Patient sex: M
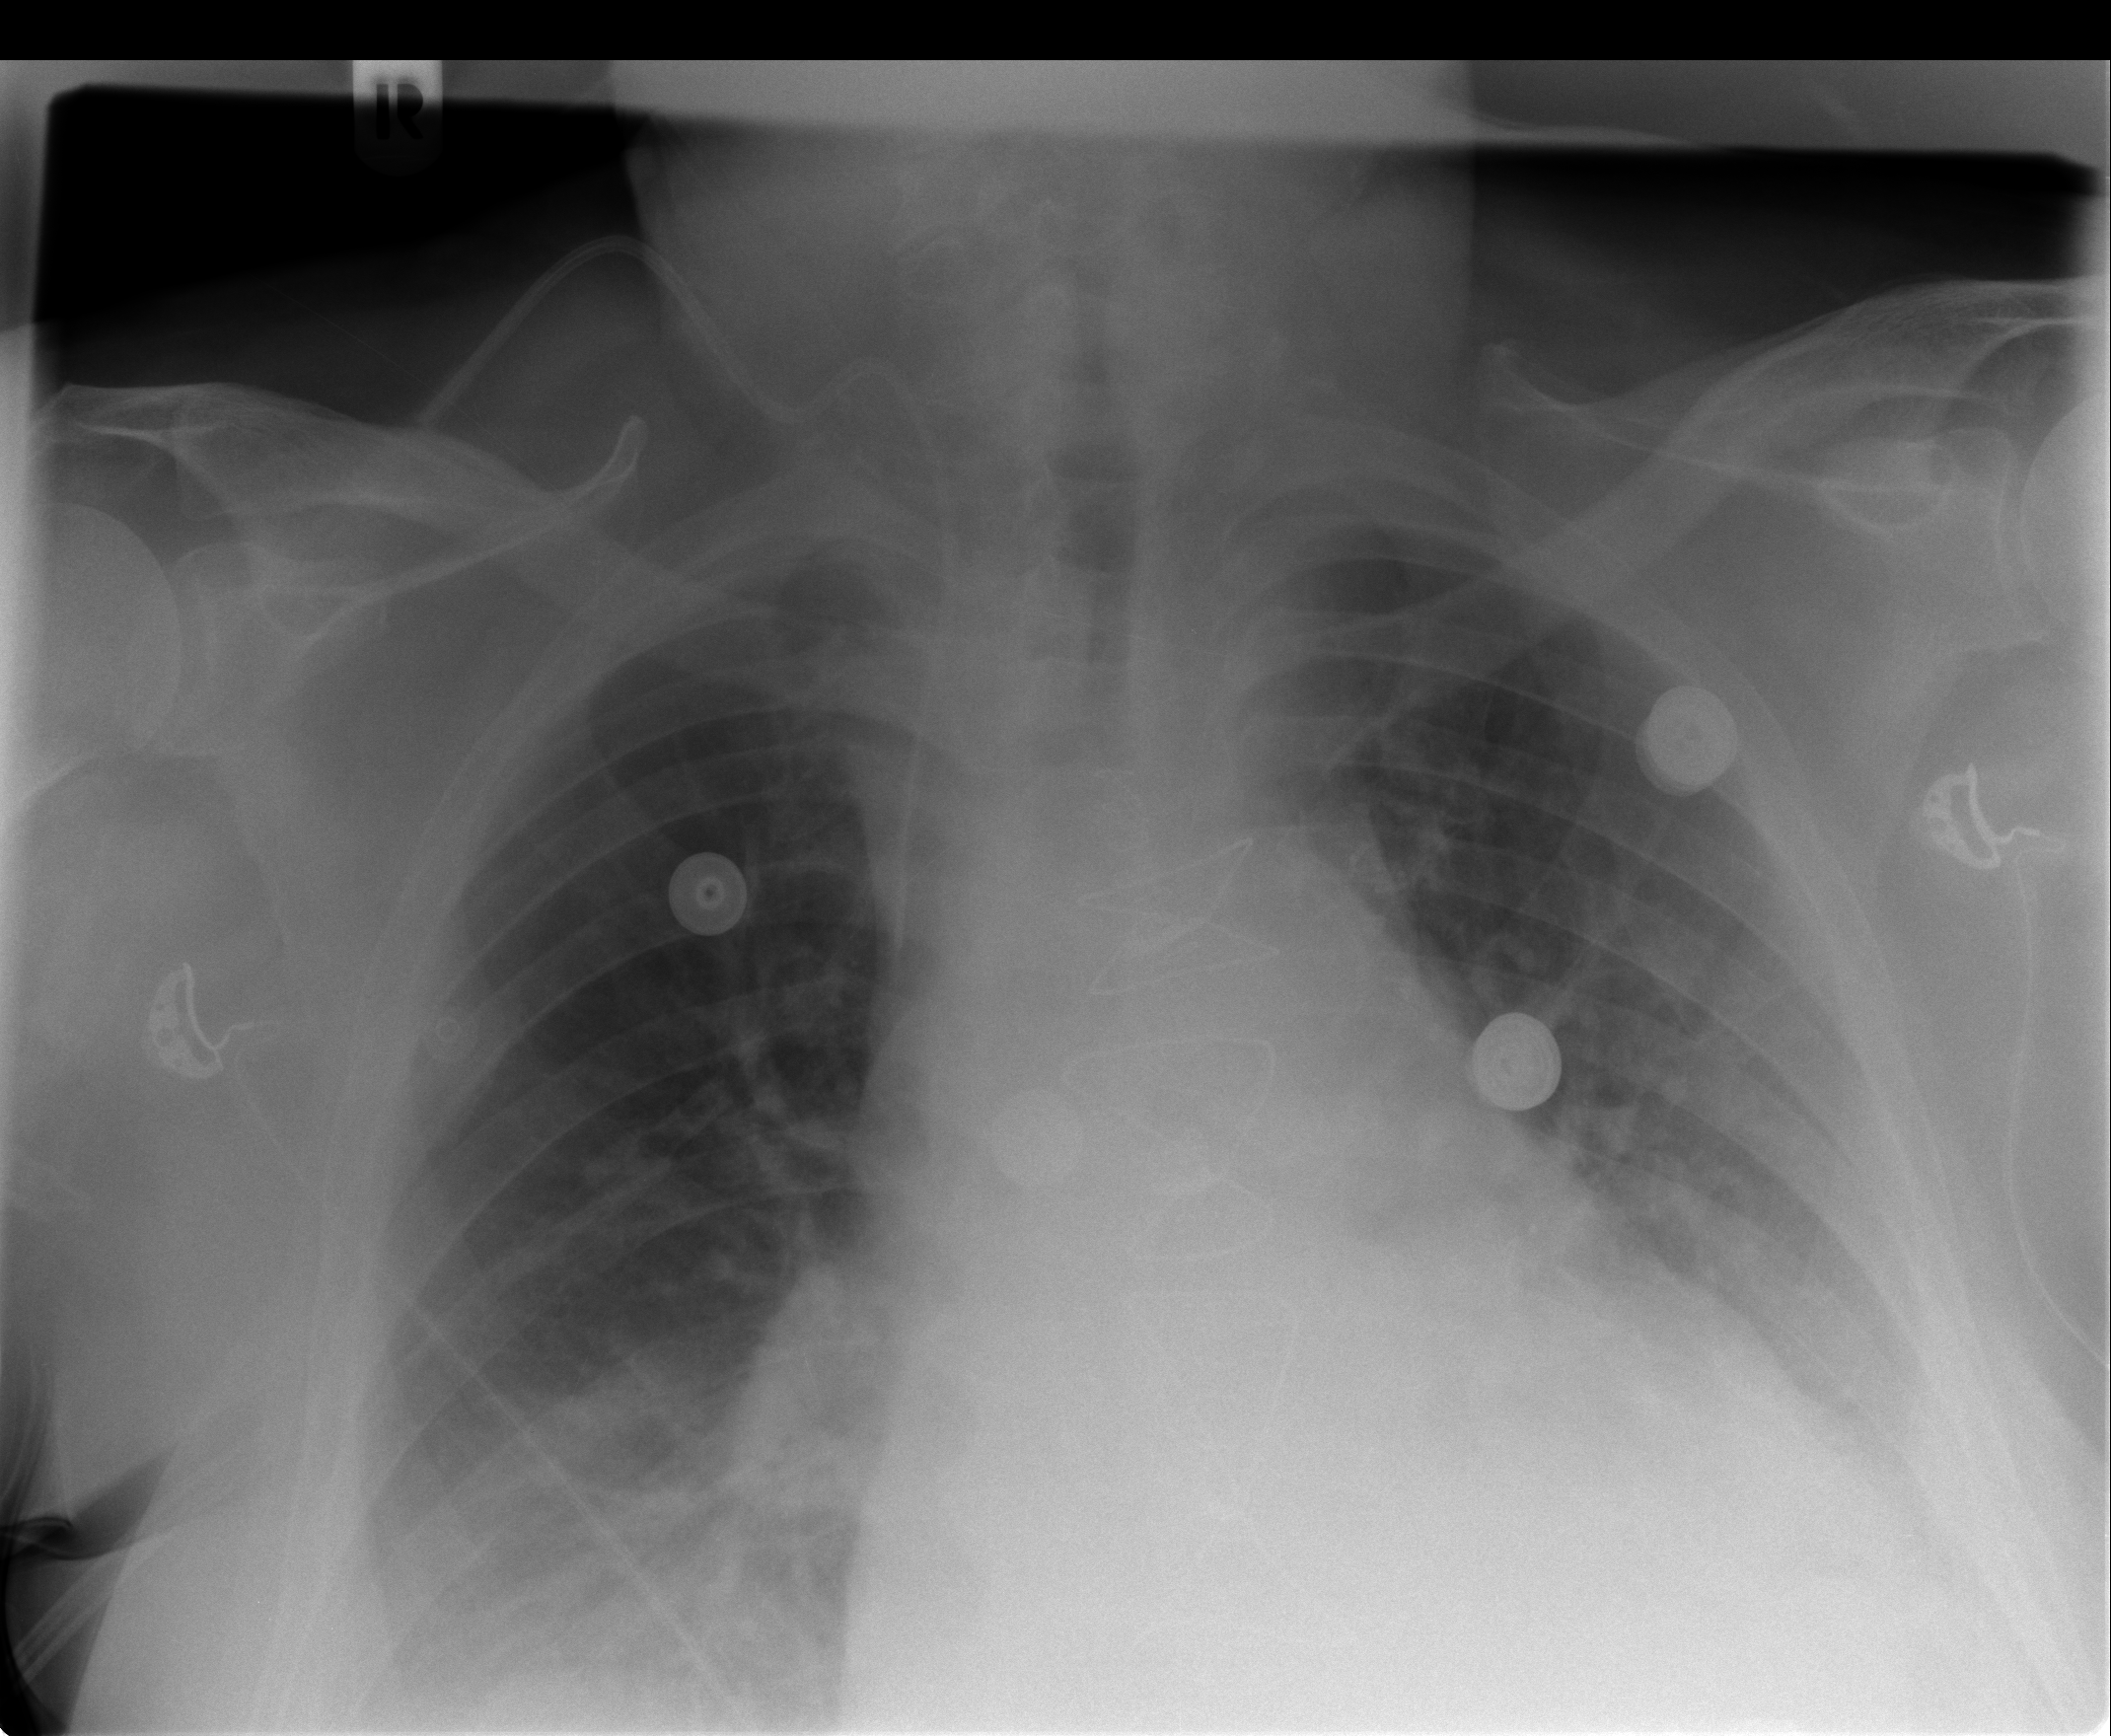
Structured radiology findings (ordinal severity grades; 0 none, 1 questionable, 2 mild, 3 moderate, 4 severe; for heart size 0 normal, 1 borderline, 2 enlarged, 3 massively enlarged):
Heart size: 2
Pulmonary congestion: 2
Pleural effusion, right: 2
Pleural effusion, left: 2
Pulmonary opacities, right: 0
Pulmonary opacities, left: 0
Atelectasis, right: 2
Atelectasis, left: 2